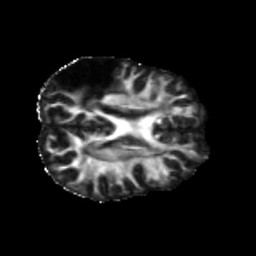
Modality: FA
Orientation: axial
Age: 59
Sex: female
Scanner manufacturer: siemens
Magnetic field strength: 3 T
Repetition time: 5.47 s
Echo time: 0.0854 s